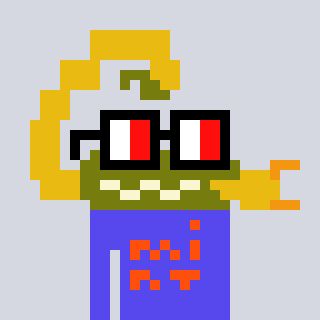
a pixel art character with square glasses with black frames and red eyes, a scorpion-shaped head and a computerblue-colored body on a cool background